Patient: sex F, age 64
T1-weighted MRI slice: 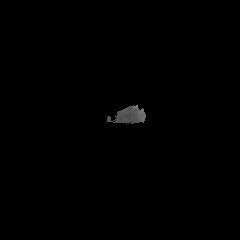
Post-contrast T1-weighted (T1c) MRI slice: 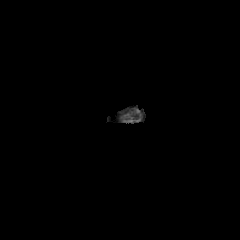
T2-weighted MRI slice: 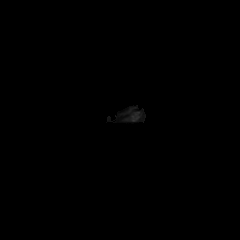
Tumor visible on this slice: no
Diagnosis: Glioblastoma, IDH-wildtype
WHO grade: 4